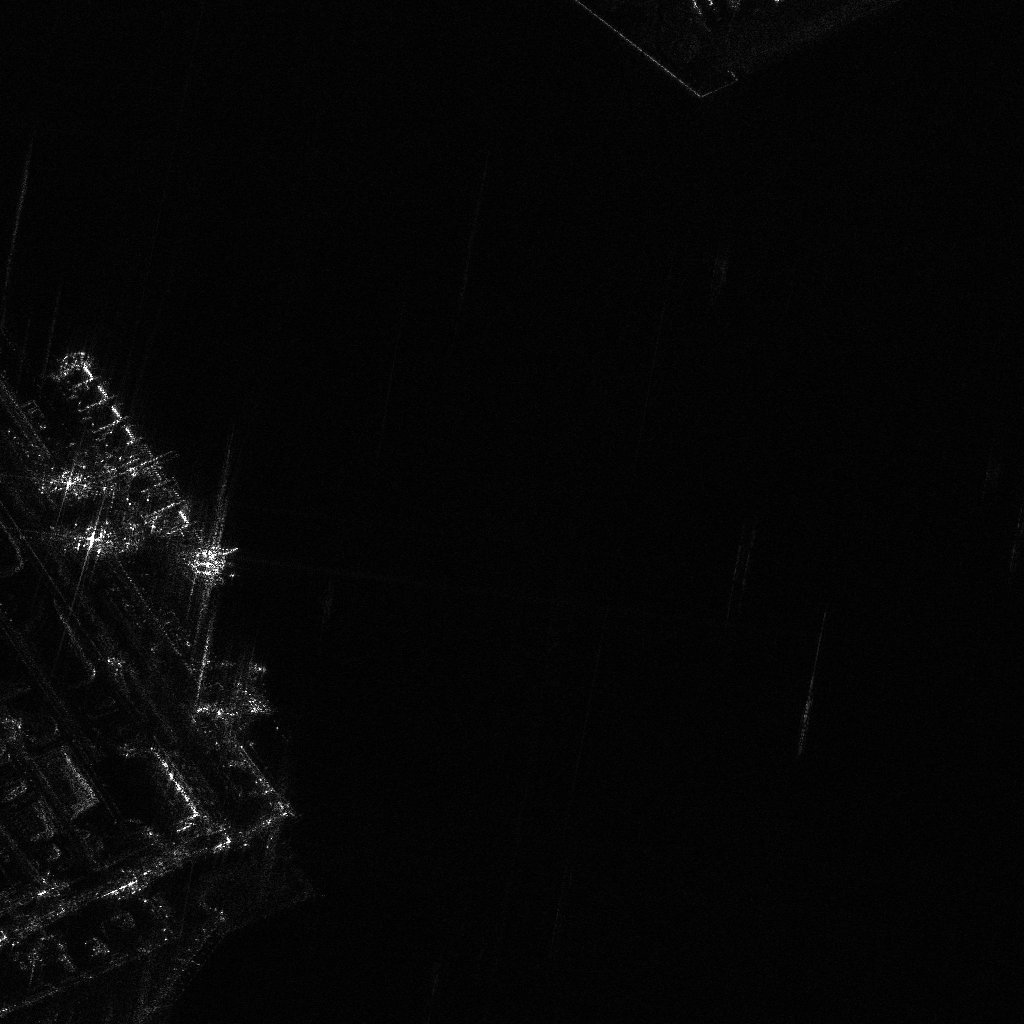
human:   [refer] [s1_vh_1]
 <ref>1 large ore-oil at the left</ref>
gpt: <box>[[0, 42, 26, 47, 56]]</box>